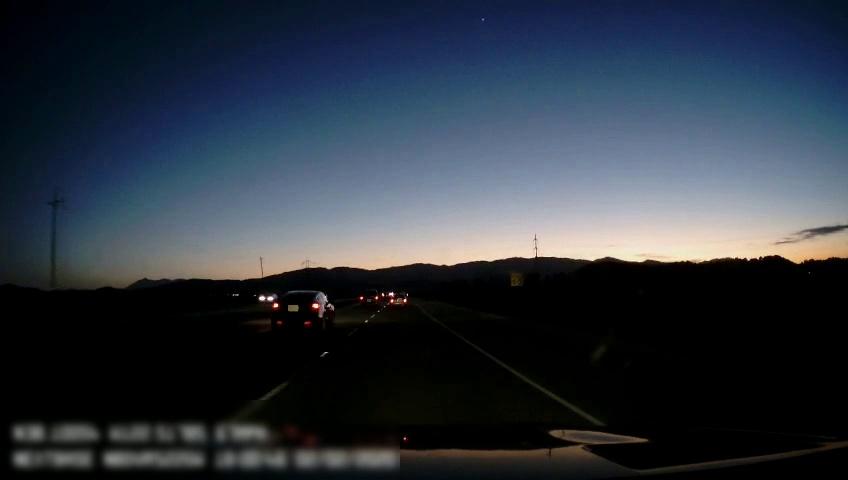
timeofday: Dusk/Dawn/Twilight
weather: Sunny
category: Drivable Space
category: Vehicles | SUV
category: Vehicles | Car
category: Vehicles | Car
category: Vehicles | Car
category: Lanes | Current Lane
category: Lanes | Current Lane
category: Lanes | Alternate Lane
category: Traffic | Signs